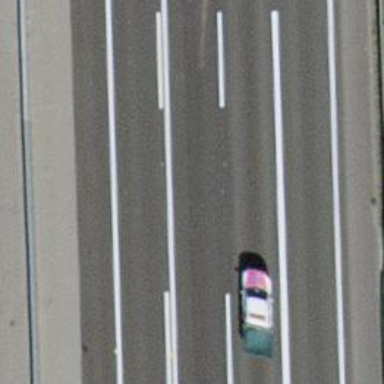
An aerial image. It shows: Asphalt motorway.